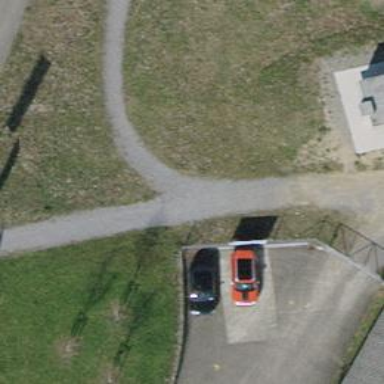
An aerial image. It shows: Footway with fine gravel surface.